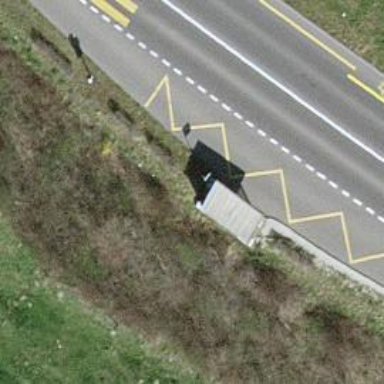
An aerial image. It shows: Bus stop with platform for public transport.